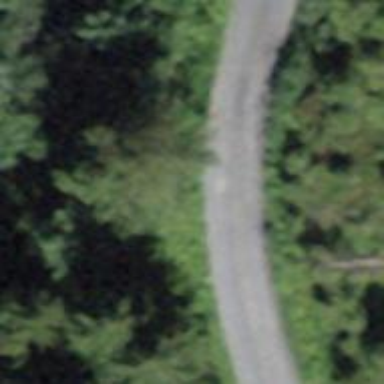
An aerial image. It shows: Gravel track with grade 2 tracktype.